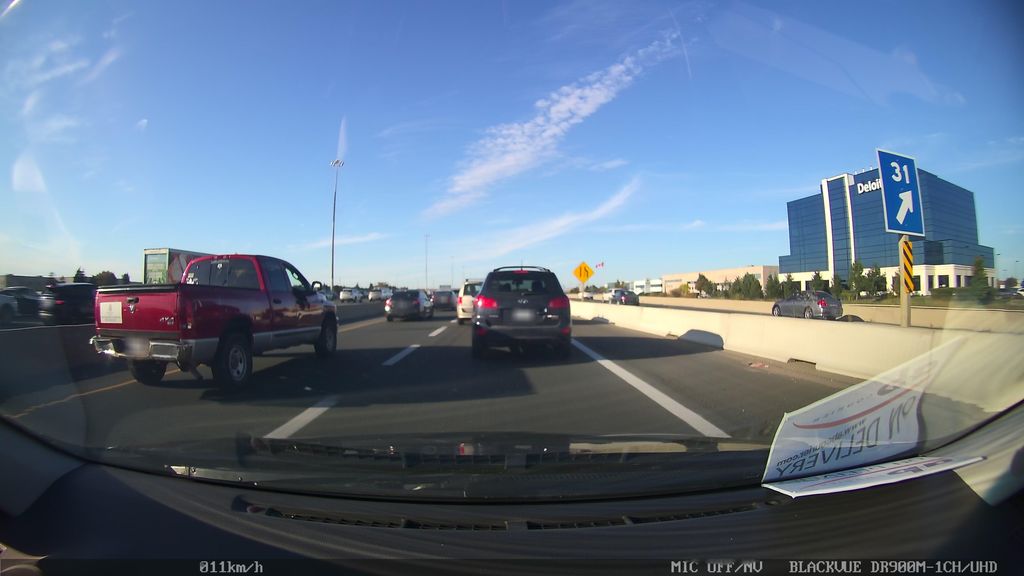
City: toronto